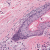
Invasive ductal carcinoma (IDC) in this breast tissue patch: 0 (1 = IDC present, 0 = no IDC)